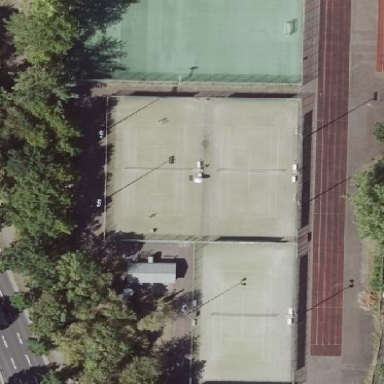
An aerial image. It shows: Tennis court in leisure pitch.